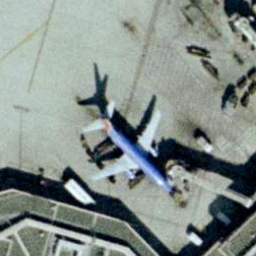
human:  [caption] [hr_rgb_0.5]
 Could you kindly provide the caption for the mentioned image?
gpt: An airplane is stopped at the airport .

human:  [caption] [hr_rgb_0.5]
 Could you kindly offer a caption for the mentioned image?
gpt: An airplane is surrounded with some cars in the airport .

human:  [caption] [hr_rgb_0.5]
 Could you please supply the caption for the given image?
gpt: There is an airplane in the airport .

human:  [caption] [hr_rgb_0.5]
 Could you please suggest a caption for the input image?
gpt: An airplane is surrounded with some cars .

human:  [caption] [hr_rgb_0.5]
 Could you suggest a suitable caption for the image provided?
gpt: An airplane is surrounded with some cars in the airport .